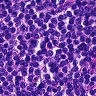
Metastatic tissue present: no